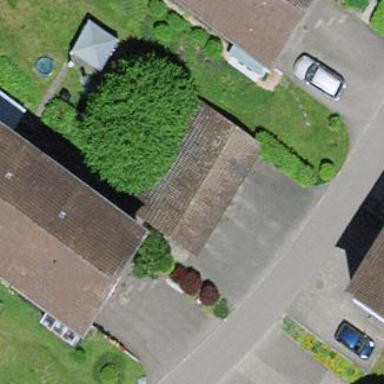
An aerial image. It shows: Garage building.